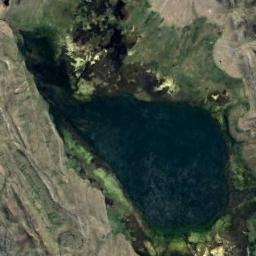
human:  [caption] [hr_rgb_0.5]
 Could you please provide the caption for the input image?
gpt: There are many trees around the lake .

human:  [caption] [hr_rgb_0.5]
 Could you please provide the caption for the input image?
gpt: The lake lies in a mountainous area covered with vegetation and the water is dark blue .

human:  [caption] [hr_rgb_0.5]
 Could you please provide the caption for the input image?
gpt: The lake in the picture has a strange shape .

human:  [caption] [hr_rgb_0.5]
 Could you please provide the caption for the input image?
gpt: An irregularly shaped blue lake is surrounded by yellow-brown mountains with sparse green plants by the lake .

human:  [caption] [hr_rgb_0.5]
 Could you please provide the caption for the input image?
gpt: There are green meadows and some bare land around the lake .